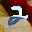
Label: 2